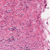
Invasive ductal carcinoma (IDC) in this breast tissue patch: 0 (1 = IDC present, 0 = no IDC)